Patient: sex M, age 60
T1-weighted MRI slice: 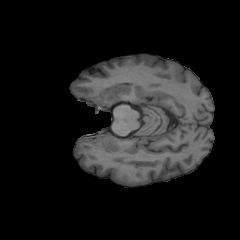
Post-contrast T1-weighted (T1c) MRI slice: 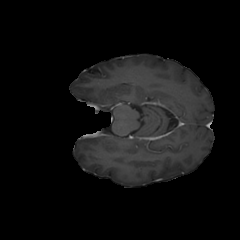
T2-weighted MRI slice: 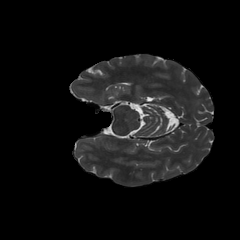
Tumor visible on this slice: no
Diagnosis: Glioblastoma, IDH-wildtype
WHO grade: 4